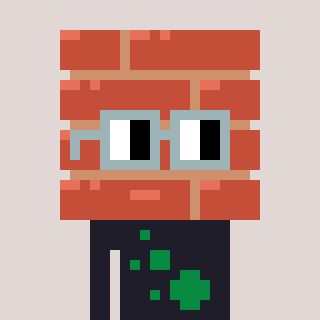
a pixel art character with square dark gray glasses, a wall-shaped head and a grayscale-colored body on a warm background